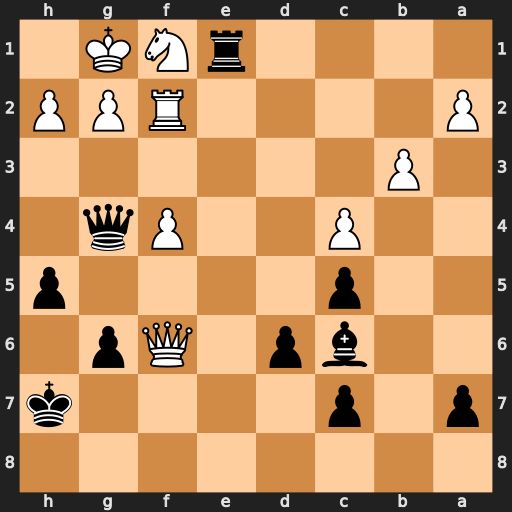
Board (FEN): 8/p1p4k/2bp1Qp1/2p4p/2P2Pq1/1P6/P4RPP/4rNK1
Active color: b
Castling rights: -
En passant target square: -
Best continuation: Rxf1+ Kxf1 Qd1#